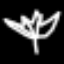
Label: leaf